Interaction volume radius: 5 \u00c5
Interaction volume height: 15 \u00c5
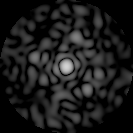
Disorder parameter: 0.8788